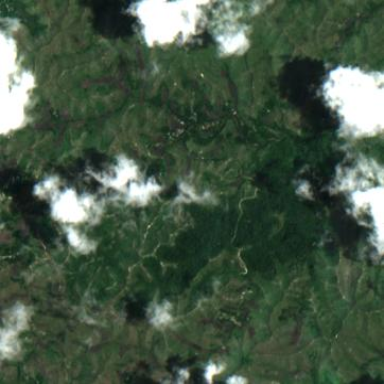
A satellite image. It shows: Forest area.